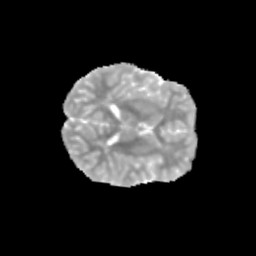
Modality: MD
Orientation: axial
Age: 9
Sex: male
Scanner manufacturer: siemens
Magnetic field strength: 3 T
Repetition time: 3.8 s
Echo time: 0.07 s